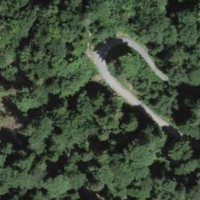
EUNIS habitat code: 44
Species observed at this site:
Tussilago farfara